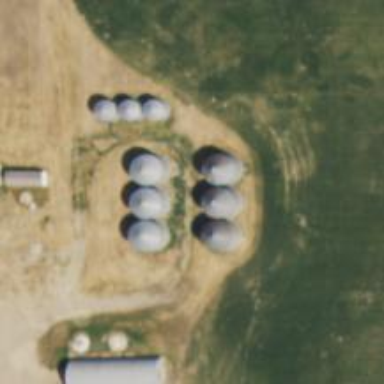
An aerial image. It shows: Silo.